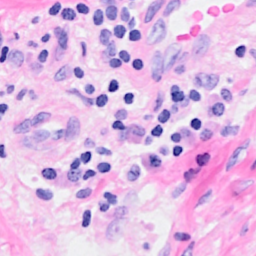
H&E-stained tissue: Breast